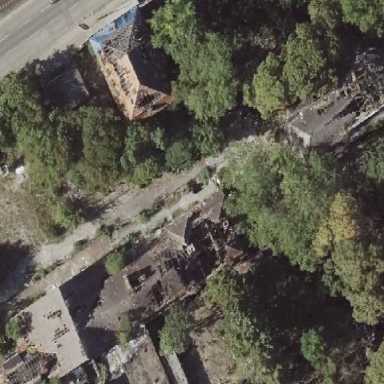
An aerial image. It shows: Ruins of building.